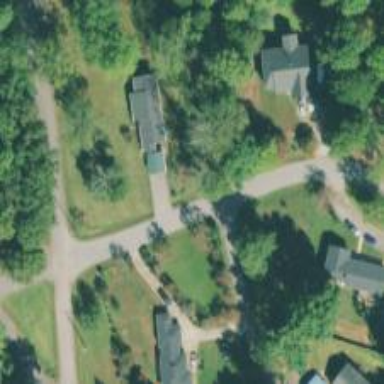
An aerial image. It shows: Driveway leading to service road.